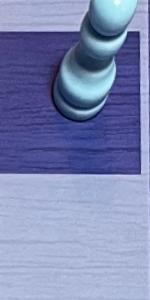
Label: Empty